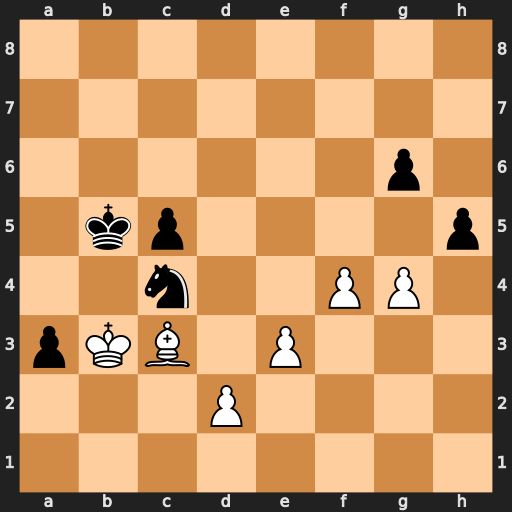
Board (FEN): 8/8/6p1/1kp4p/2n2PP1/pKB1P3/3P4/8
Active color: w
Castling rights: -
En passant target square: -
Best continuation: f5 gxf5 gxh5